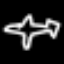
Label: airplane